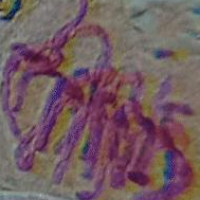
Label: metaphase